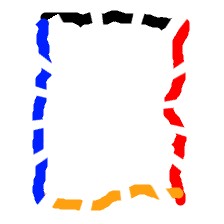
Shape: rectangle